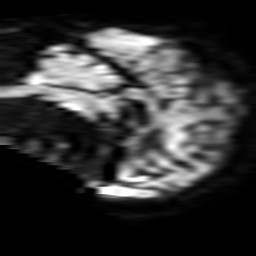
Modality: TRACE
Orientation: sagittal
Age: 82
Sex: male
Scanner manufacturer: philips
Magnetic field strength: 3 T
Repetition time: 3.334 s
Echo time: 0.076 s